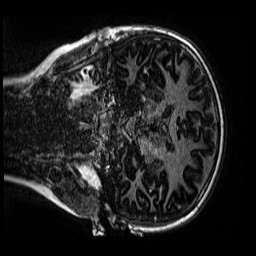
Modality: MP2RAGE
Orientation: coronal
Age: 11
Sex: female
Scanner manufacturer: siemens
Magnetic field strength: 3 T
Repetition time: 4 s
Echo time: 0.00299 s